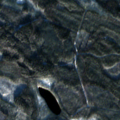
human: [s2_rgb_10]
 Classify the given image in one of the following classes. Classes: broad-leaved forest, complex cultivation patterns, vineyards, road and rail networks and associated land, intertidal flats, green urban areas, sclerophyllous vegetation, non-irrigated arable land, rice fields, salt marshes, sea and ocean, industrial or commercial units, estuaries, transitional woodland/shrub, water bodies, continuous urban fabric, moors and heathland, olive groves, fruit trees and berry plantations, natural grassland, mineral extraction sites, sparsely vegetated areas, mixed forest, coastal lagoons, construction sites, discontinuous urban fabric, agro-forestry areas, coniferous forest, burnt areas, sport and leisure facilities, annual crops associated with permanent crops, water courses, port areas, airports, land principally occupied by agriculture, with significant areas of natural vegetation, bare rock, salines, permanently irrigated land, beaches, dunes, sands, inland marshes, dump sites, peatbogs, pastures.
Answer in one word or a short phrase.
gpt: coniferous forest, mixed forest, transitional woodland/shrub